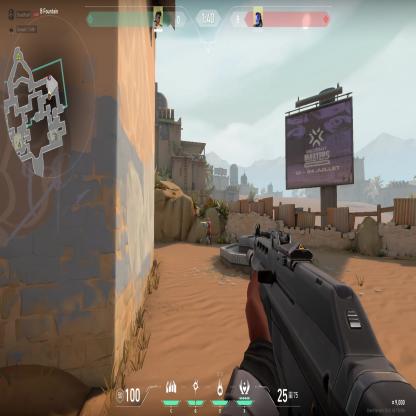
Label: enemy